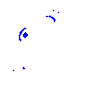
Particle: electron